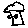
Label: tree